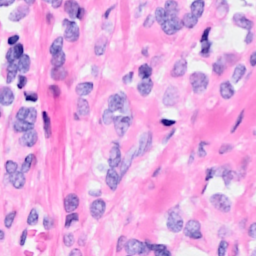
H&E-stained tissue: Breast